Interaction volume radius: 5 \u00c5
Interaction volume height: 10 \u00c5
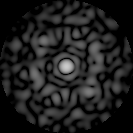
Disorder parameter: 0.8232